Field crop: maize
Growth stage: 2
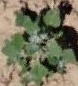
Species: chenopodium